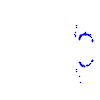
Particle: proton